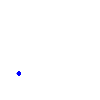
Particle: pion